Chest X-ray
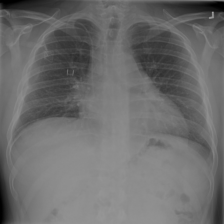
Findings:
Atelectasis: negative
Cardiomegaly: negative
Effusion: negative
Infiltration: negative
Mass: negative
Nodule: negative
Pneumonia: negative
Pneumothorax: negative
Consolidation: negative
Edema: negative
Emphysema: negative
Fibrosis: negative
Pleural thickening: negative
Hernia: negative